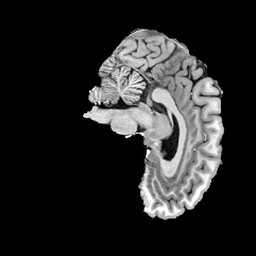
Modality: T1w
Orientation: sagittal
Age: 26
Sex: female
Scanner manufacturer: siemens
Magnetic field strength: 6.98 T
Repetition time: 6 s
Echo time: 0.00302 s